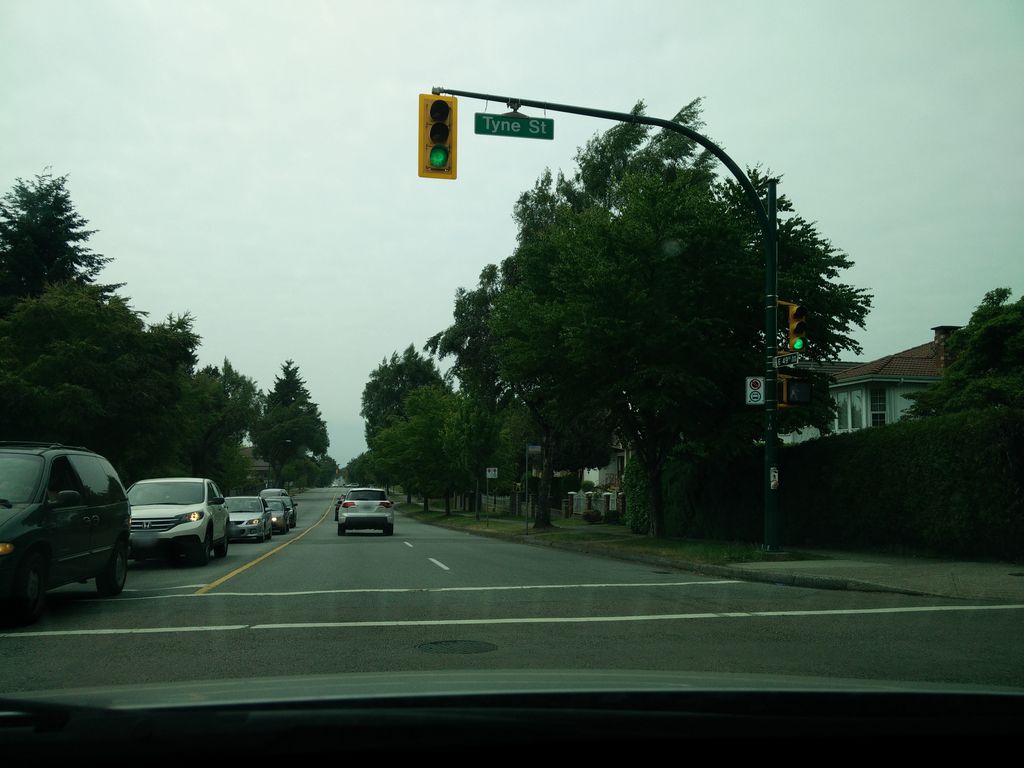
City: vancouver